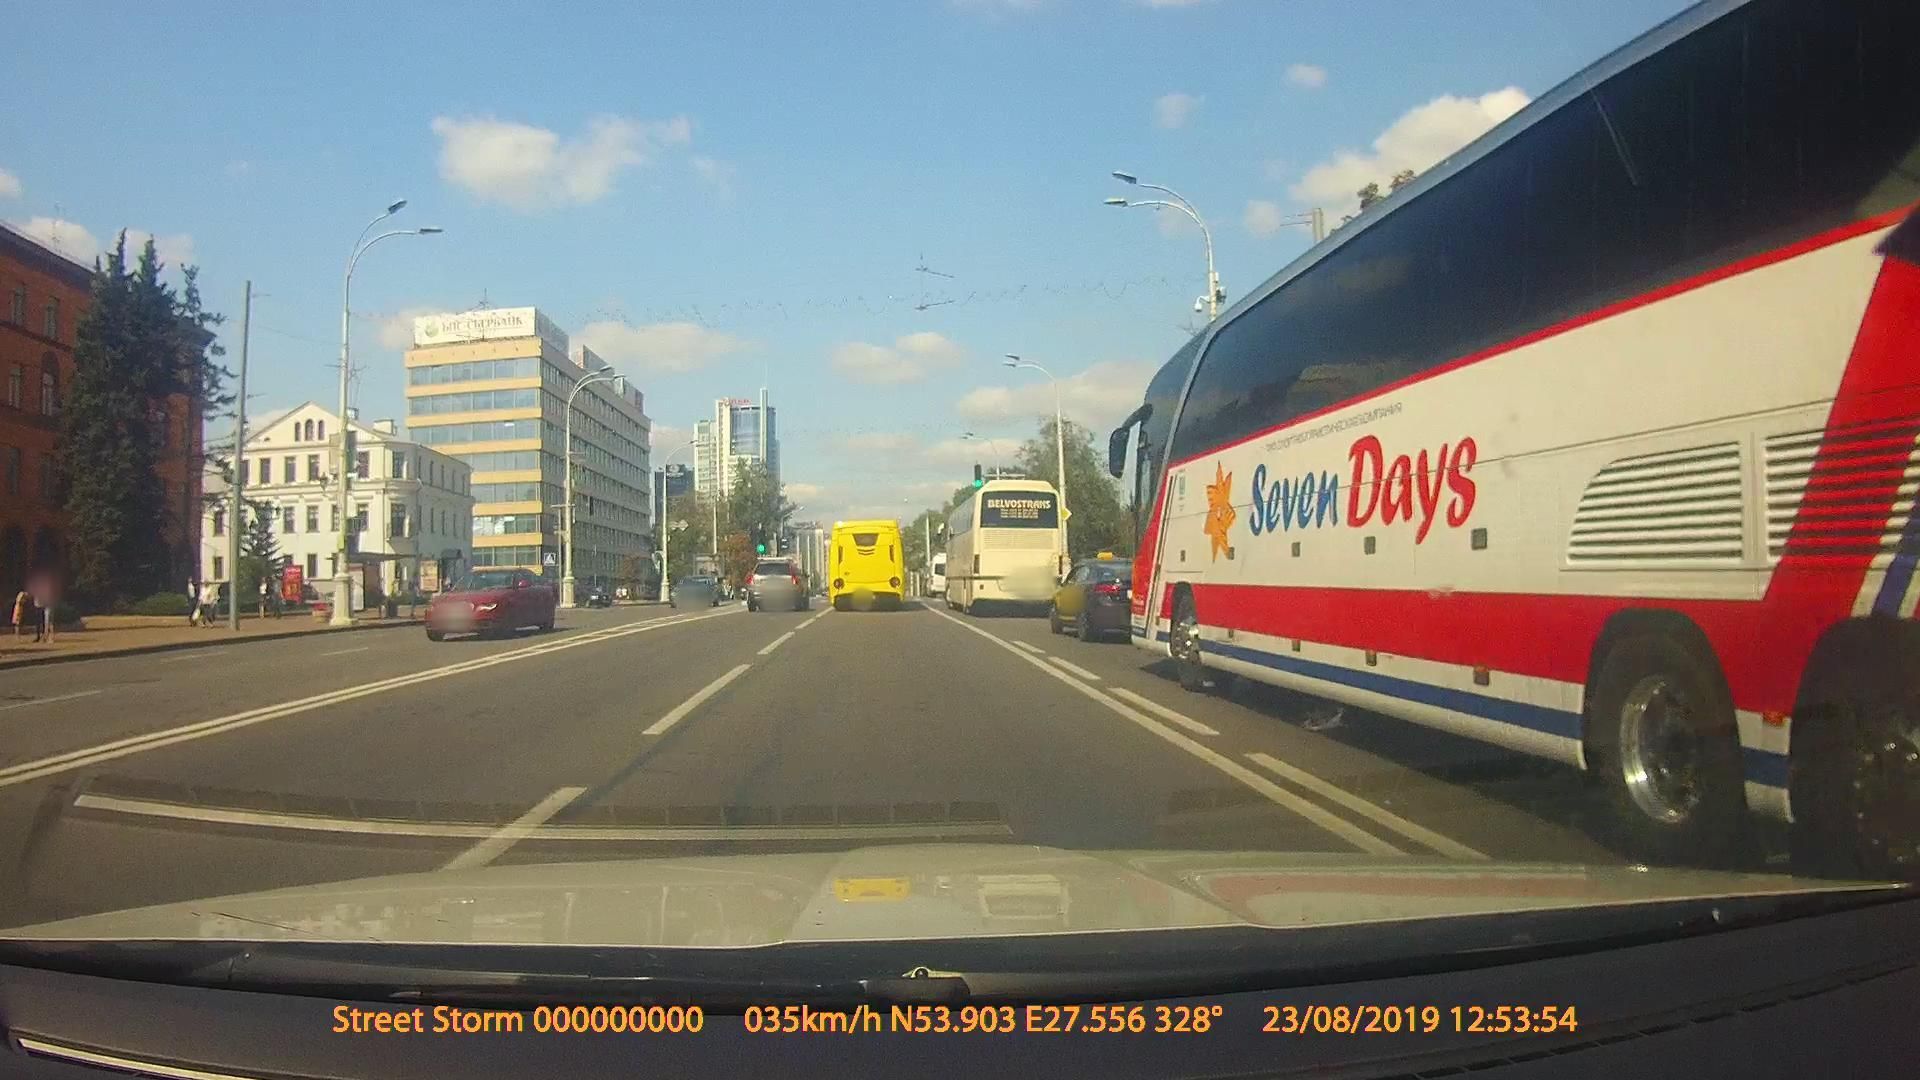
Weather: clear
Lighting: day
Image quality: good
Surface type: driving surface
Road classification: primary
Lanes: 3
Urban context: urban centre
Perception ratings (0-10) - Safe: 4.23, Lively: 5.04, Beautiful: 3.2, Boring: 6.35, Depressing: 7.58, Wealthy: 4